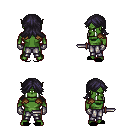
a pixel art fantasy rpg character, male body template, orc, green skin, leather shoulder armor, metal pants, raven loose hair, metal gloves, black slippers, dagger, four views (front, back, left, right), 2x2 character sprite sheet, small pixel art, hard edges, no anti-aliasing